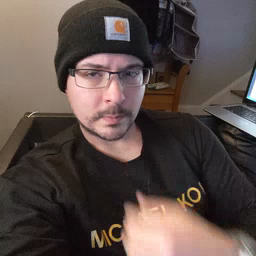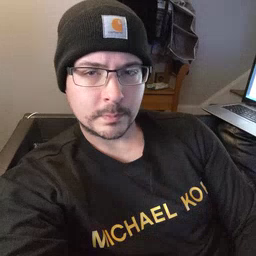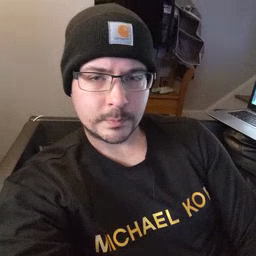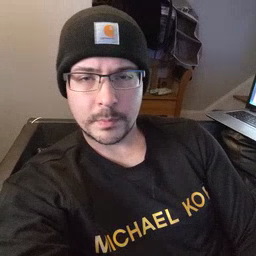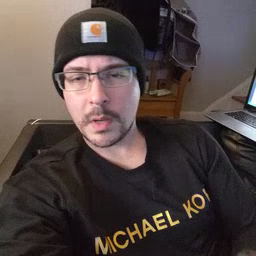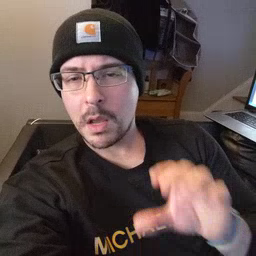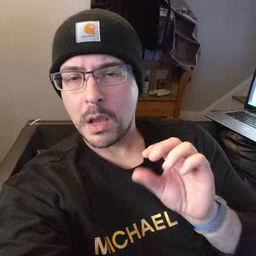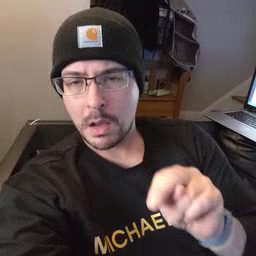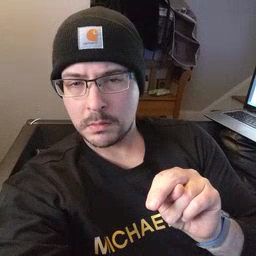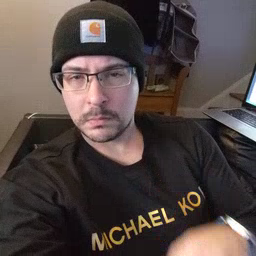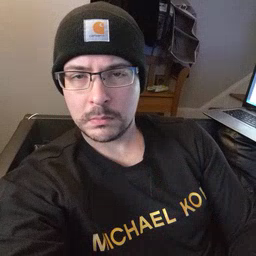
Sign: on